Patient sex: M
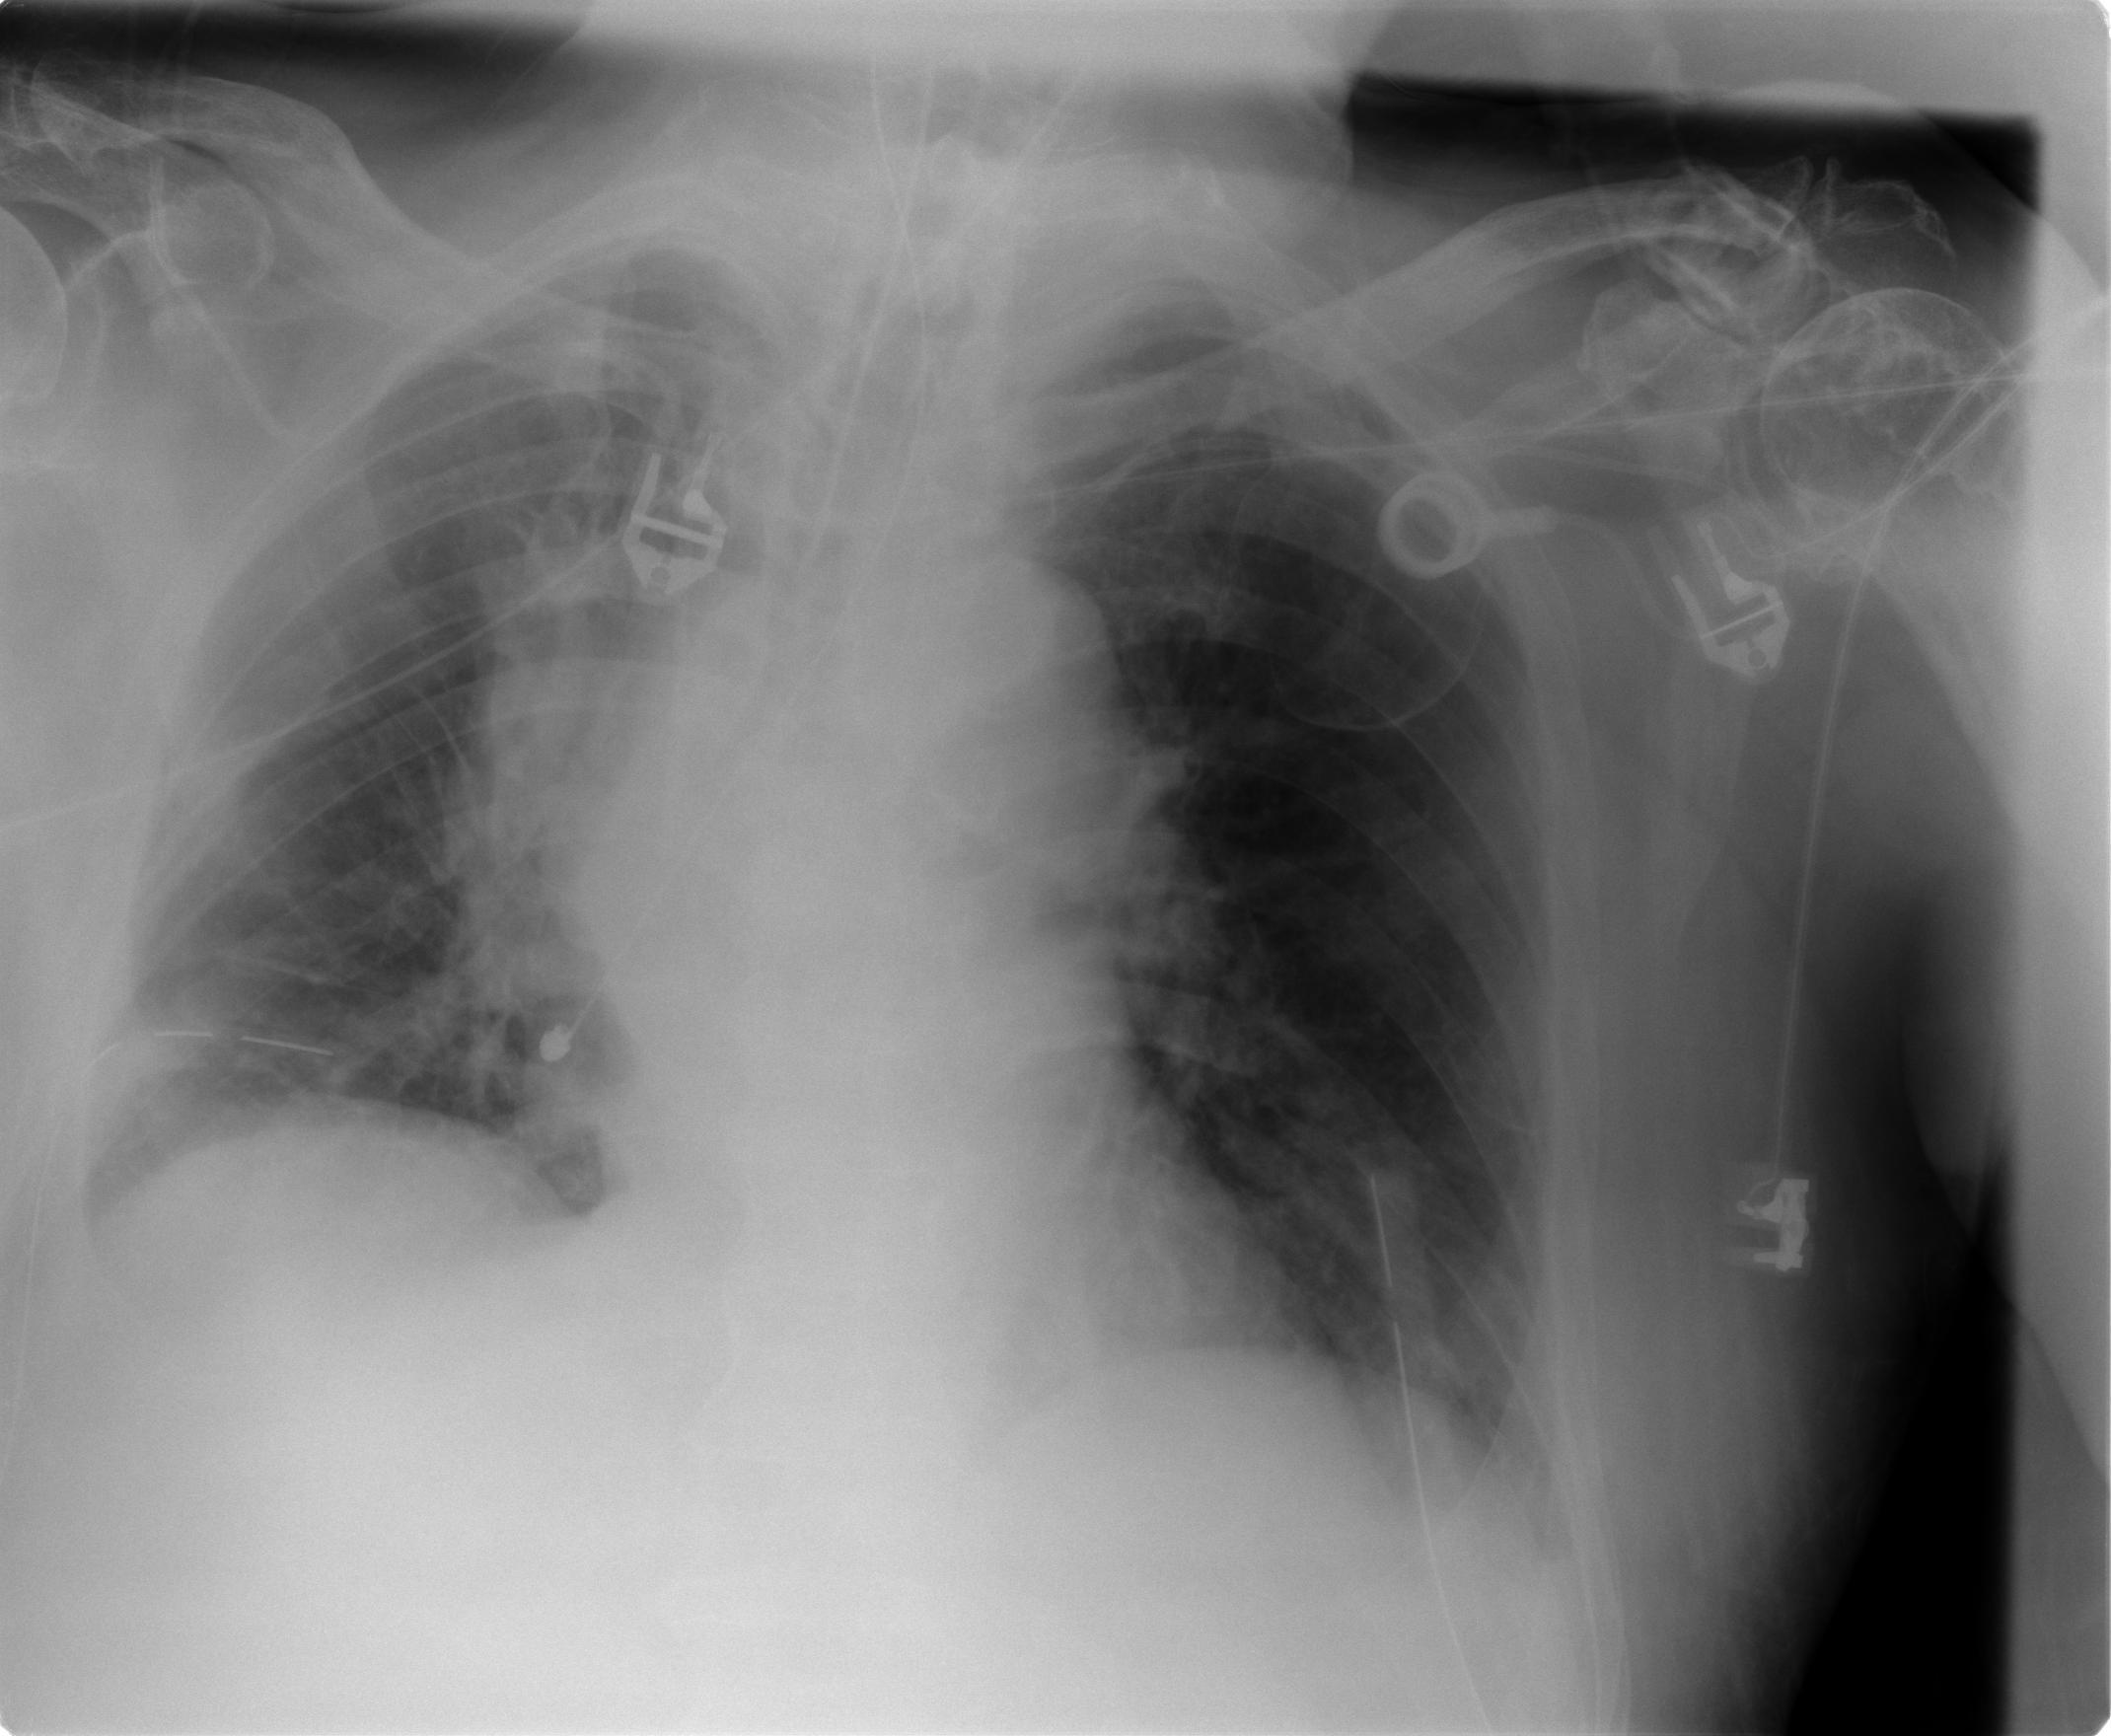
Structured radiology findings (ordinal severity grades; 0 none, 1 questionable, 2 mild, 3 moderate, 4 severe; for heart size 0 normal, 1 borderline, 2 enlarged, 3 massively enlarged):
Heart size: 1
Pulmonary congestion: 1
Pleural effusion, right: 2
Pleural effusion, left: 2
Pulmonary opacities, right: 1
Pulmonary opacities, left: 1
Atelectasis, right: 2
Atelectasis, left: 2